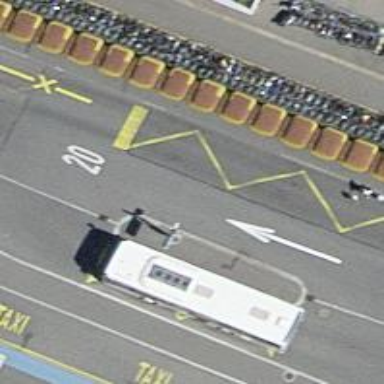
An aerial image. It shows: Bus stop which is part of larger bus station with stop position for public transport.